Question: I am trying to create a layout like this:

this is what I have so far:
HTML
'''
<div id="wrapper">
<div id="top">
<div id="top">100% width and 45px height </div>
</div>
<div id="middle">
<div id="middleleft">Middle Left 20%</div>
<div id="middlecenter">Center 60%</div>
<div id="middleright">Middle Right 20%</div>
</div>
<div id="bottom">
<div id="bottom">100% width and 30% height</div>
</div>
'''
CSS
'''
#top{
width:???;
height: 45px;
}
#bottom {
width: ???;
height: 30%;
}
'''
<URL>
But I cannot make the top and buttom take the 100%.
Is this the right approach or should I try something different?
Thanks.
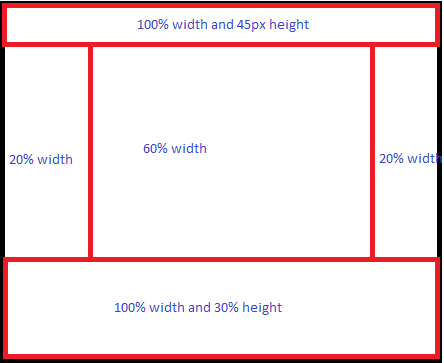
Answer: Add
'''
#wrapper #middle {
display:table;
width: 100%;
height: 100%;
}
'''
to the CSS of your JsFiddle.
See <URL>